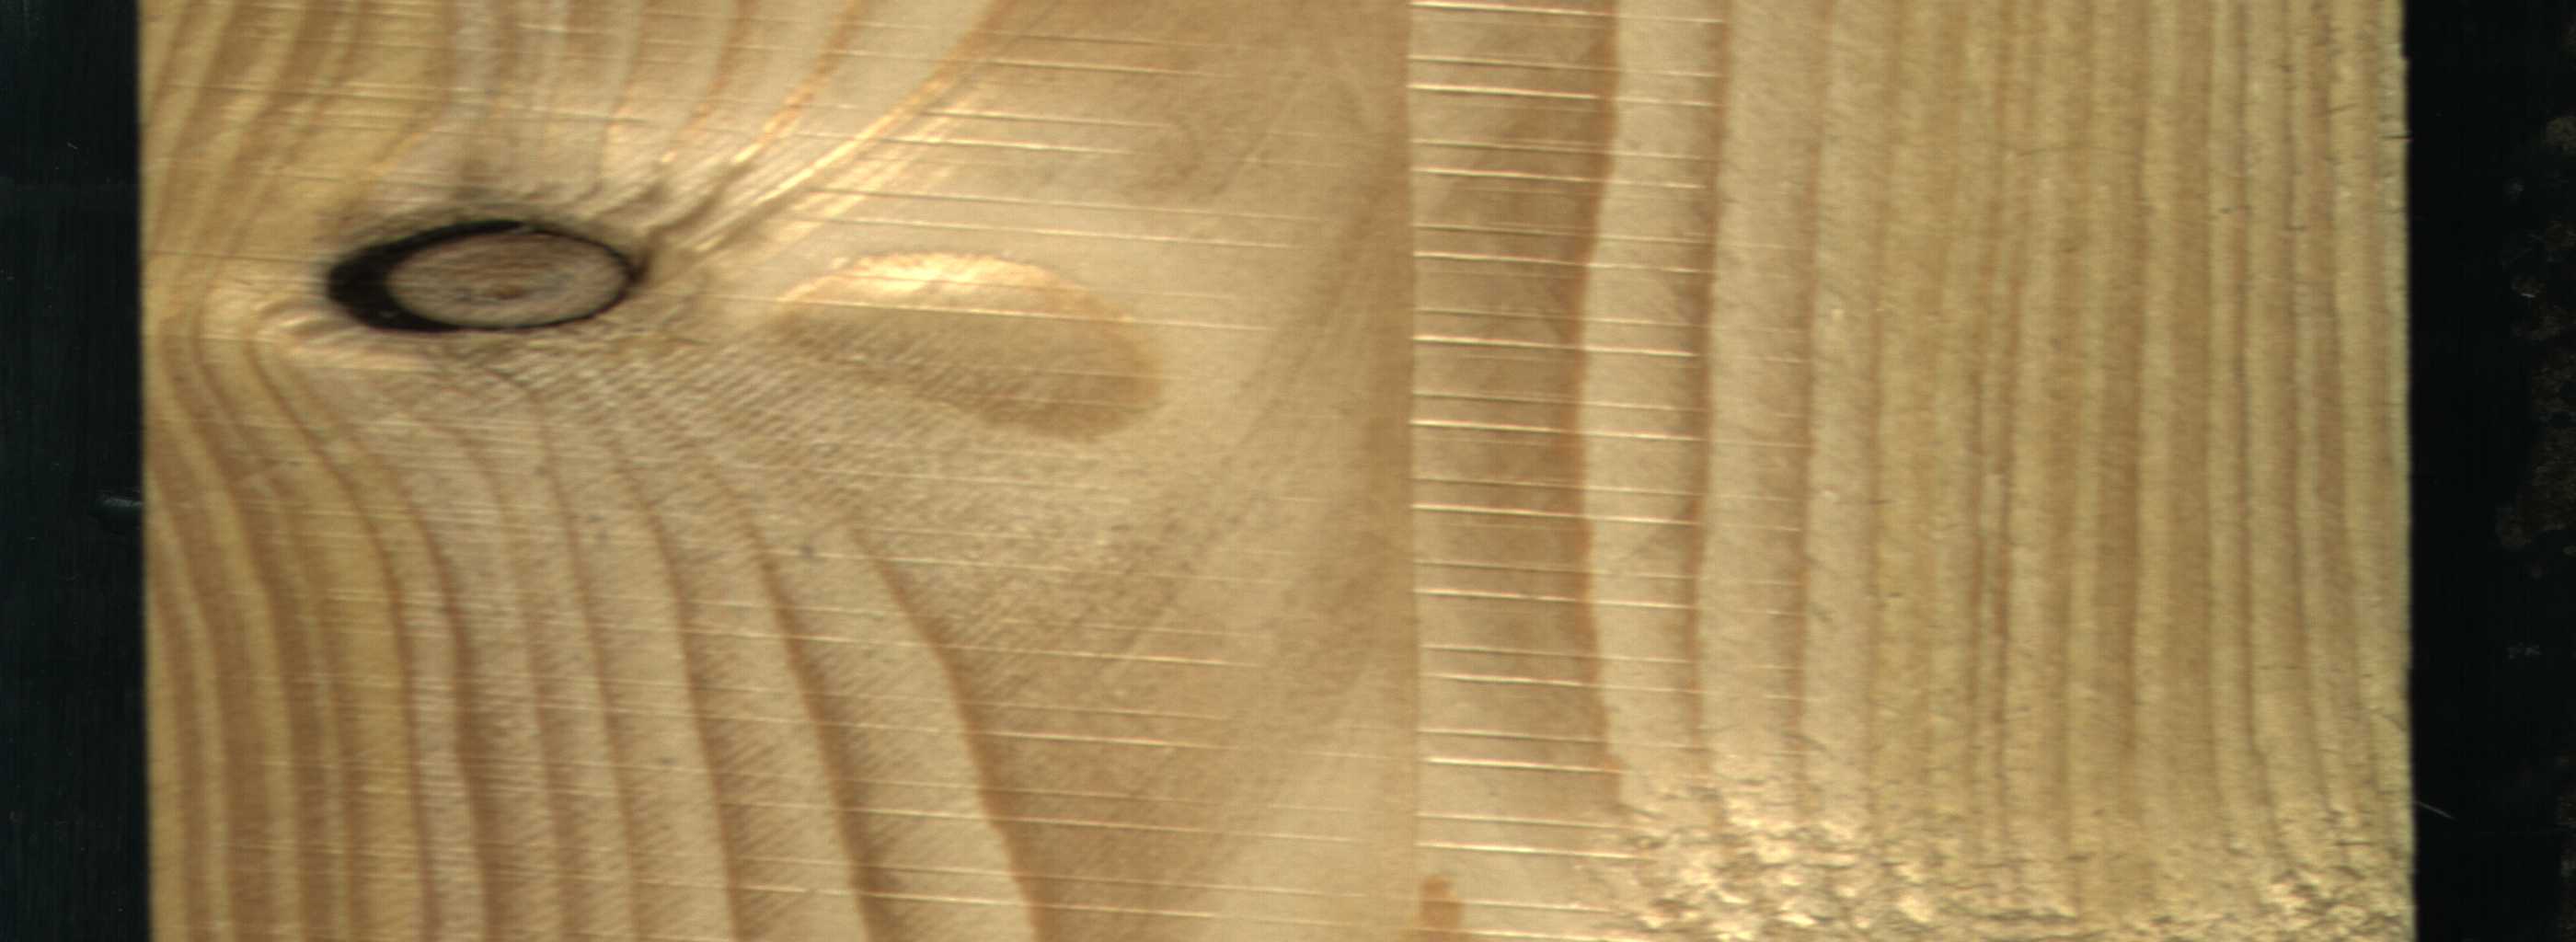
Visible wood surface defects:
Dead_Knot